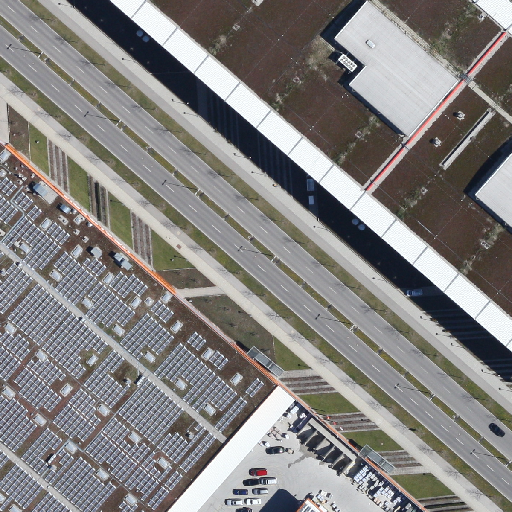
Referring expression: vehicle in the parking area